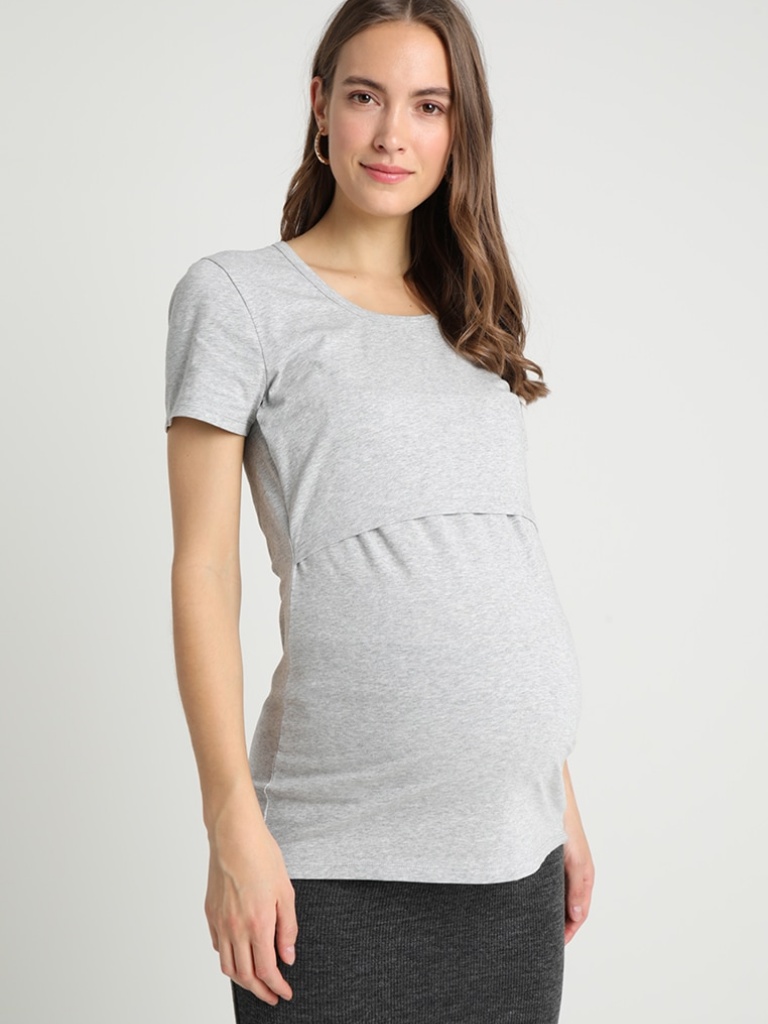
cotton relaxed short sleeve hip length Untucked scoop t-shirt